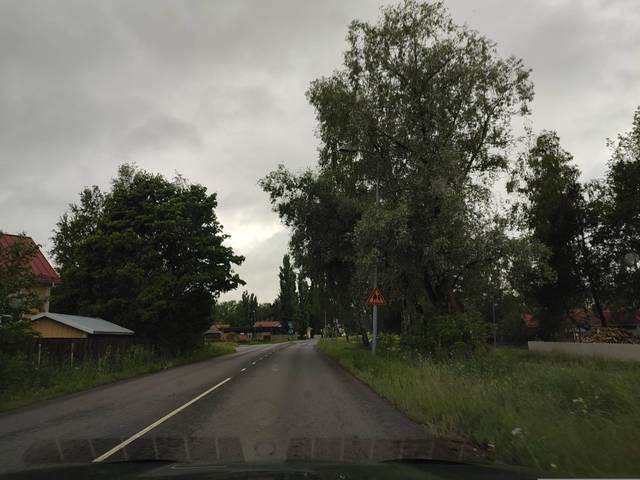
Region: Finland
Coordinates: 61.496, 21.823